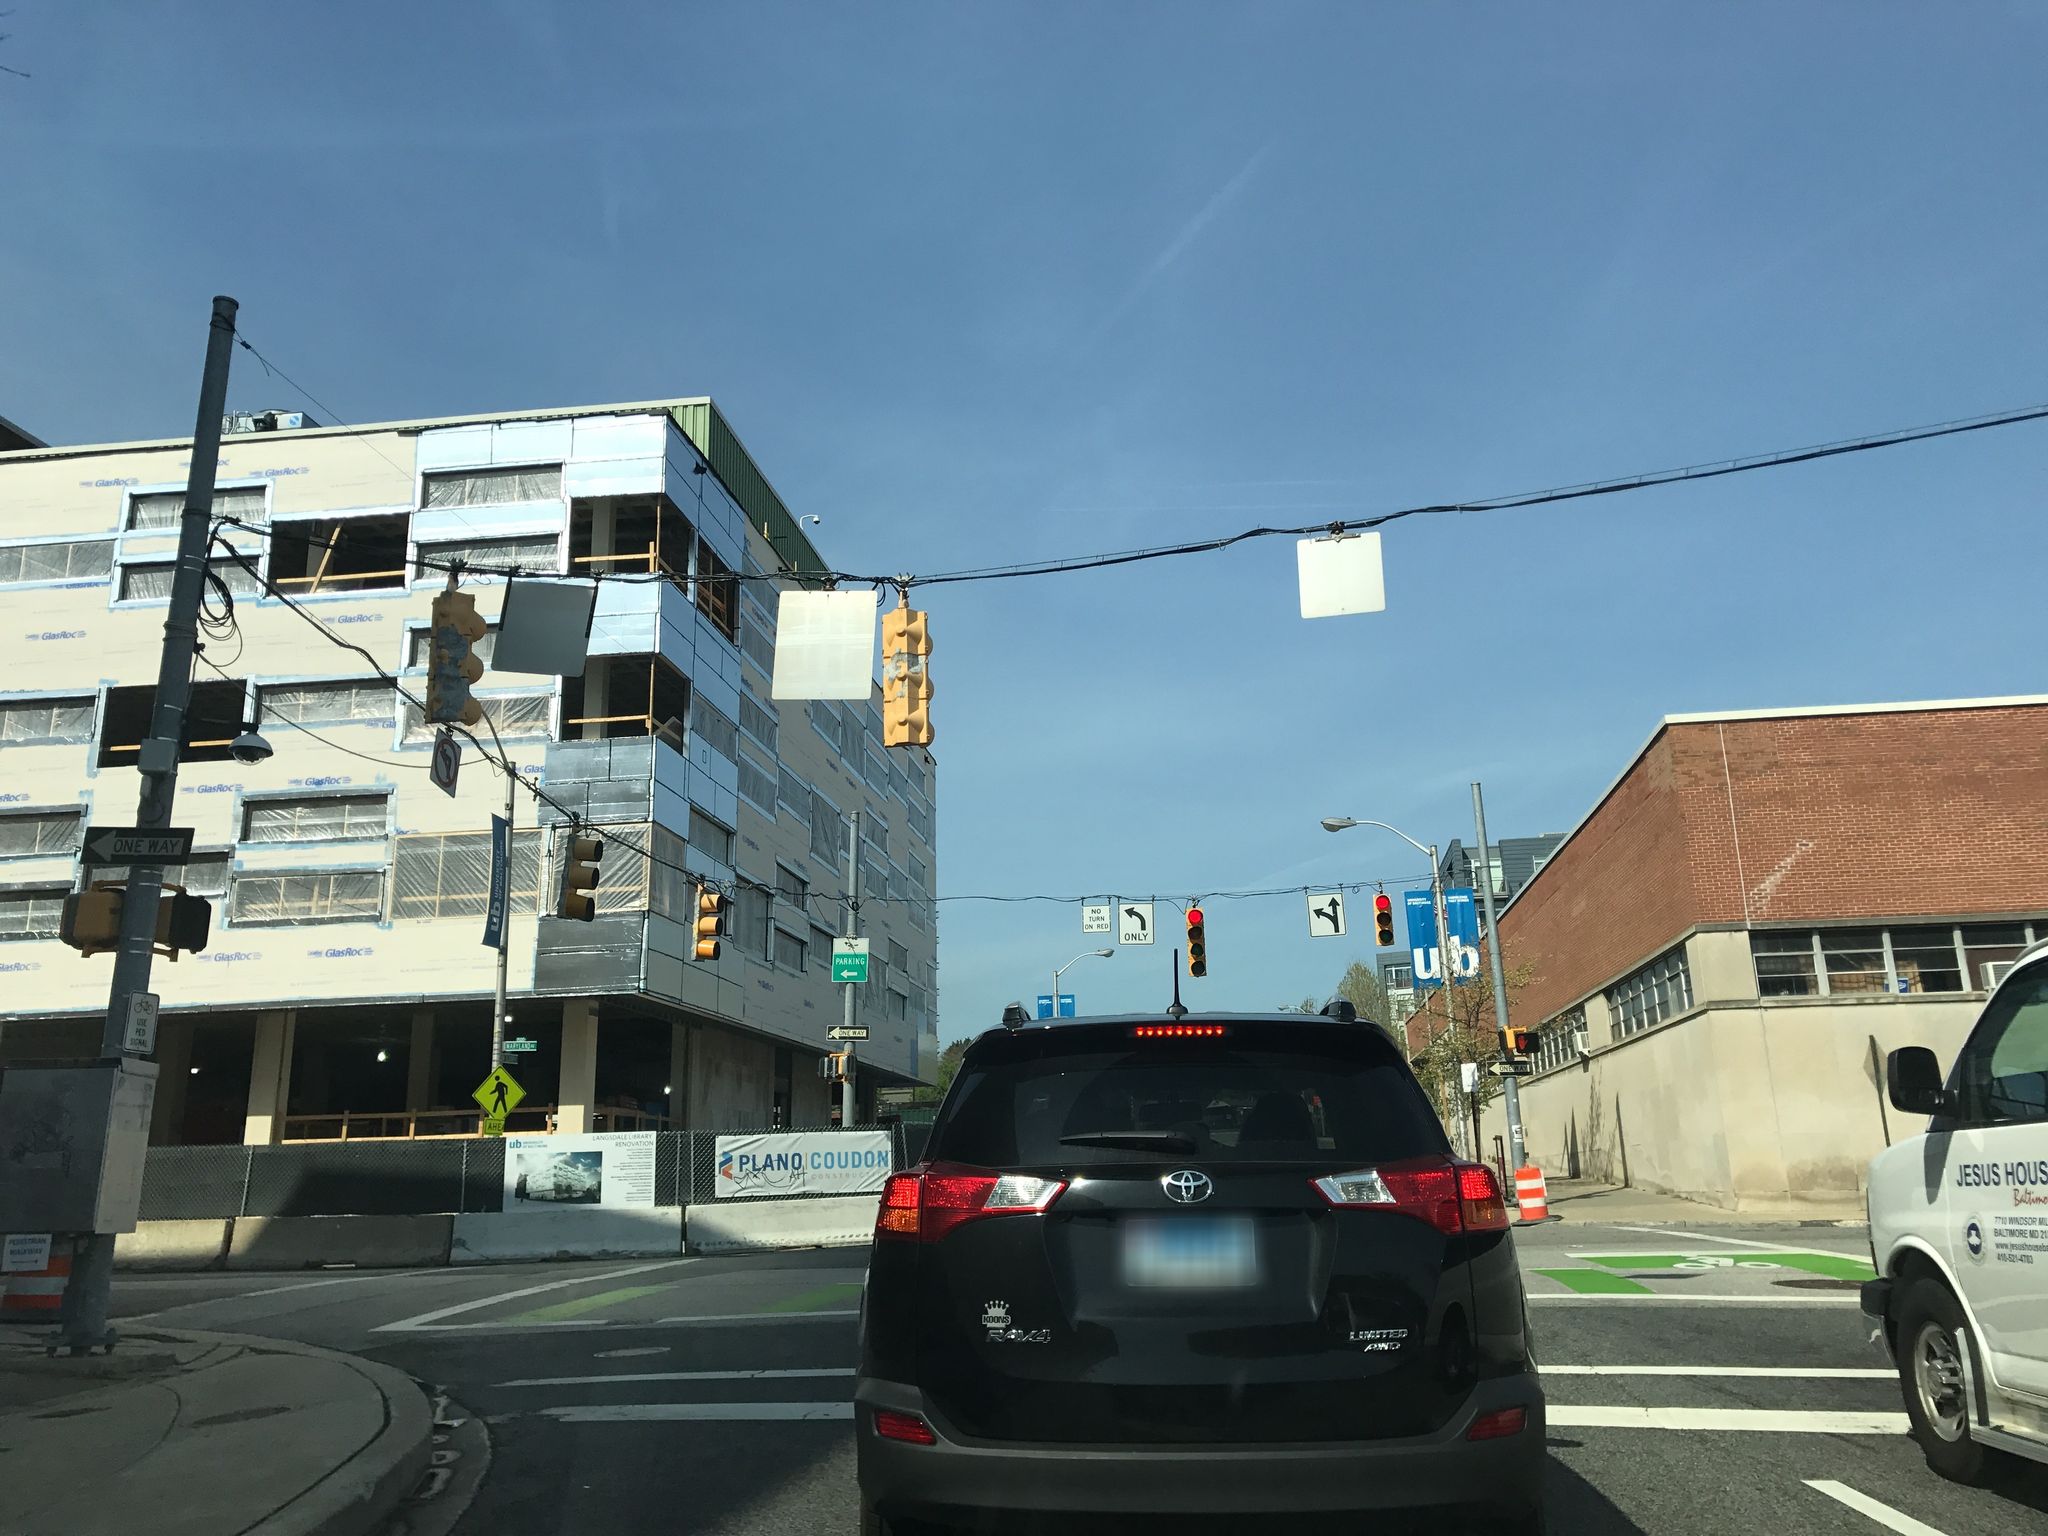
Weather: clear
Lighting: day
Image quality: good
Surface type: driving surface
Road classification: service, footway, unclassified
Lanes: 2, 1
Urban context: urban centre
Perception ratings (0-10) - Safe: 2.22, Lively: 4.47, Beautiful: 1.52, Boring: 7.33, Depressing: 4.32, Wealthy: 2.59